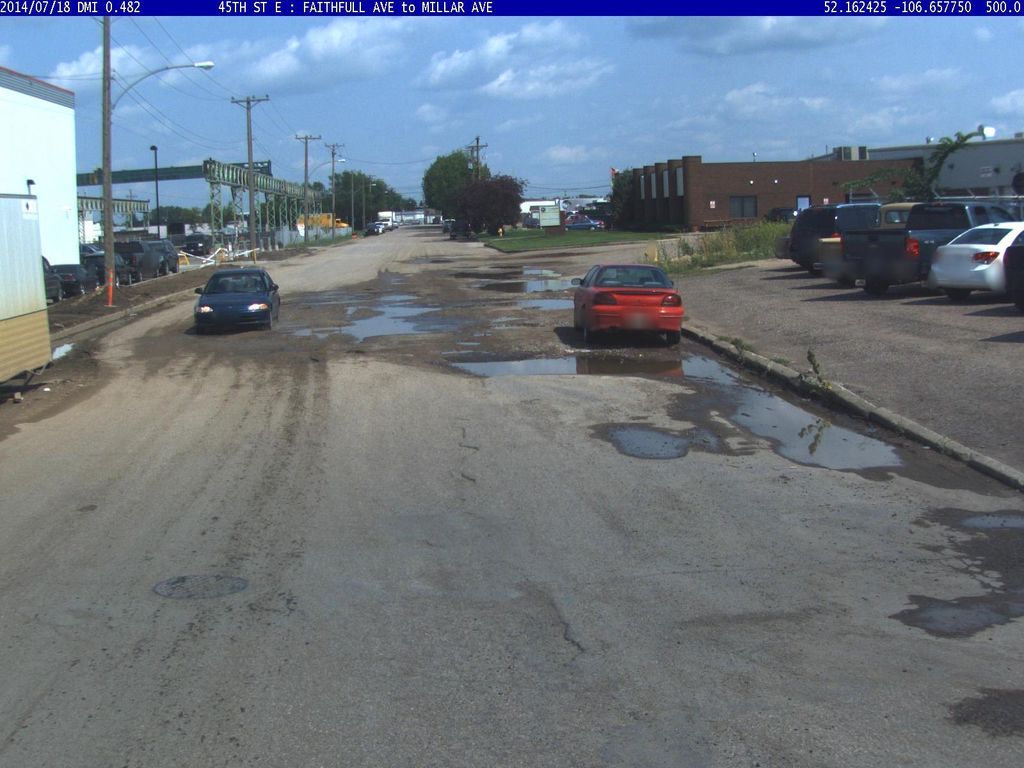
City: saskatoon